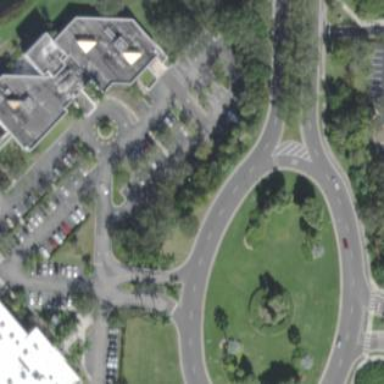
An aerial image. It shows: Residential road with roundabout.